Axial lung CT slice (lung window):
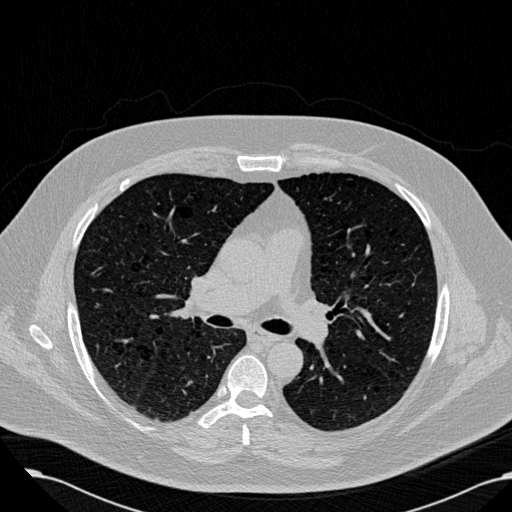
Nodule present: no